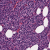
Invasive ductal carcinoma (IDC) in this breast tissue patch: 1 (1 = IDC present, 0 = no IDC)